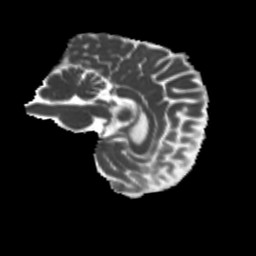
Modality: MD
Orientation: sagittal
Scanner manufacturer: siemens
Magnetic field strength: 3 T
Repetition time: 4 s
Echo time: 0.0594 s